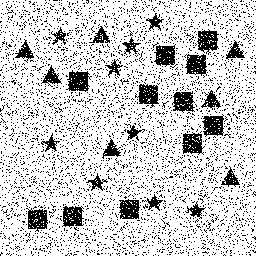
Squares: 11
Triangles: 7
Stars: 9
Total shapes: 27